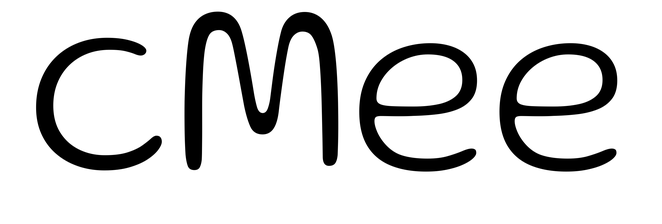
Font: Gluten_ExtraLight